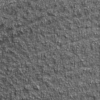
Label: not_dusty